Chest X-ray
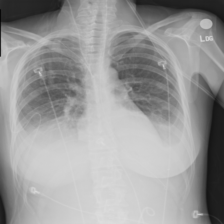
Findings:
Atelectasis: positive
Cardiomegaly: negative
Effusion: positive
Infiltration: negative
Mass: negative
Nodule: negative
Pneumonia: negative
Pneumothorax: negative
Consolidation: negative
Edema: negative
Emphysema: negative
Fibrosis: negative
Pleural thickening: negative
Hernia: negative